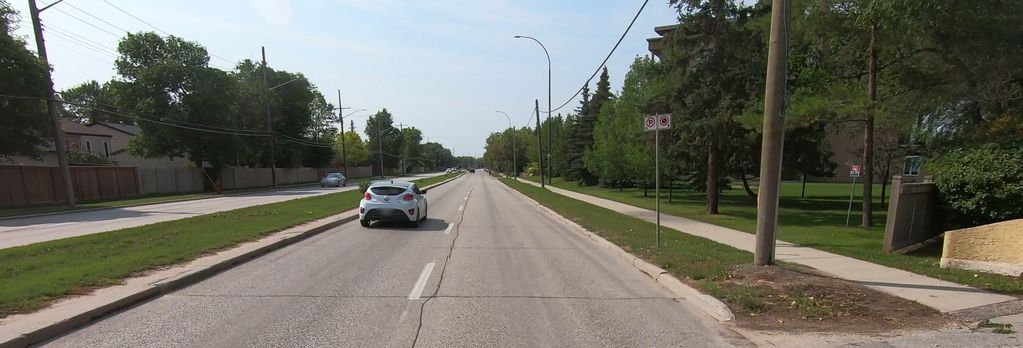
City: winnipeg